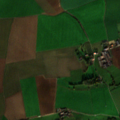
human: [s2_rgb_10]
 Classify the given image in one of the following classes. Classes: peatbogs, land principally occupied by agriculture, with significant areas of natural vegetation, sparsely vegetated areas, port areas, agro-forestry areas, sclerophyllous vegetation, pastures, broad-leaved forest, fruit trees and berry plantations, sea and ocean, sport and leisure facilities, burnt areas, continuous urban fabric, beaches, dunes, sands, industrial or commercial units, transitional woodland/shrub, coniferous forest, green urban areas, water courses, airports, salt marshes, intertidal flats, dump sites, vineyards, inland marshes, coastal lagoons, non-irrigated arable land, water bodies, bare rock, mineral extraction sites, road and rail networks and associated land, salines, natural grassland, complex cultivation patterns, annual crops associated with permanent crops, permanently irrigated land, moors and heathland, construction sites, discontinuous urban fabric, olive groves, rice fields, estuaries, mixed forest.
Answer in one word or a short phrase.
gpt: non-irrigated arable land, complex cultivation patterns